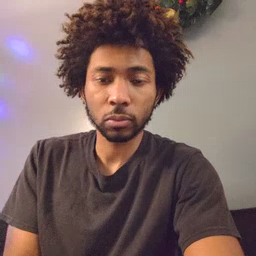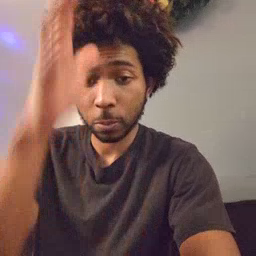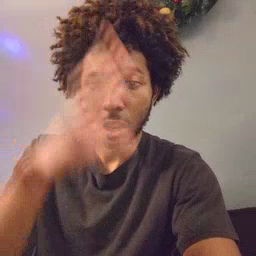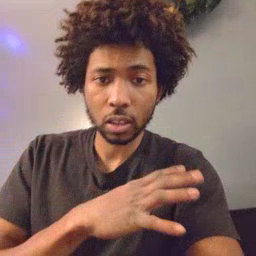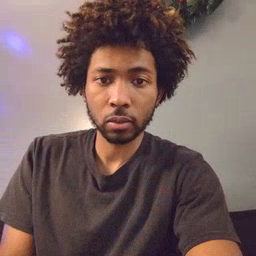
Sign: man